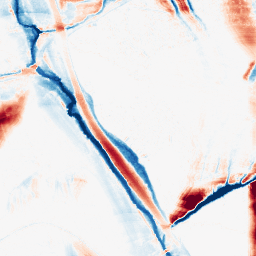
Category: morphological
Decomposition family: morphological_ellipse
Decomposition parameters: operation: average
width: 10
height: 50
Upsampling method: sinc_hamming
Upsampling parameters: scale: 4
kernel_size: 16
Upsampling scale: 4